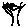
Label: tree